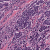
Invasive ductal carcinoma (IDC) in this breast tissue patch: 1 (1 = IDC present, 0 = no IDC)